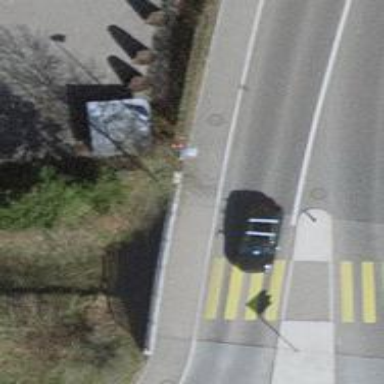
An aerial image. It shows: Paved footway on bridge.